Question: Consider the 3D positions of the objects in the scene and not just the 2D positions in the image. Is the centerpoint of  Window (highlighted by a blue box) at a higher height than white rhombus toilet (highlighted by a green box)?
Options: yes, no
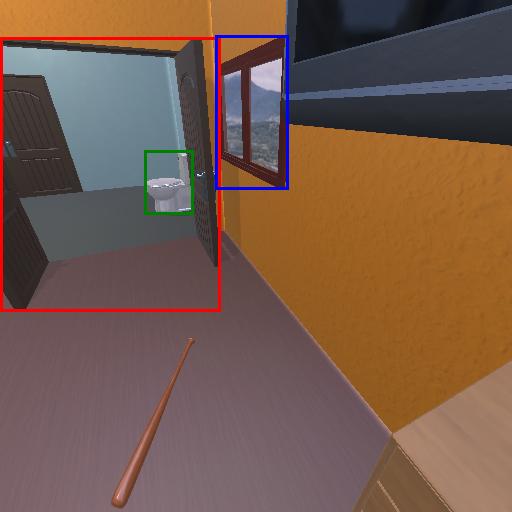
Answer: yes